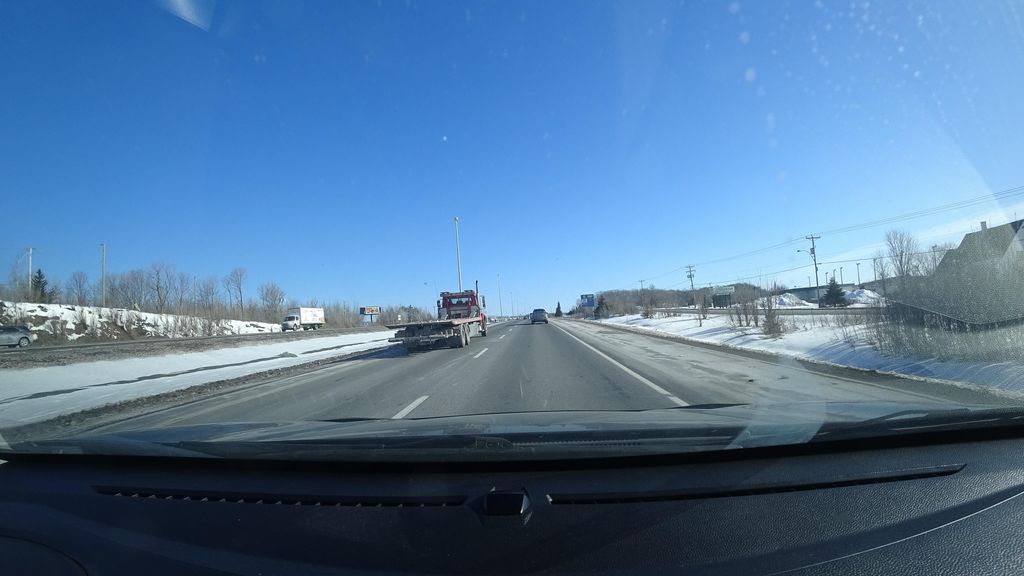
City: quebec_city